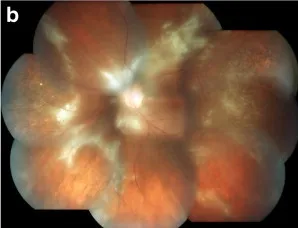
A photograph of the fundus. B, left eye. Apparent are retinal infiltrates and retinal necrosis, a pale optic disc, several hemorrhages in the posterior pole and white sheathing of some vessels.
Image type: ophthalmic_imaging (fundus_photograph)